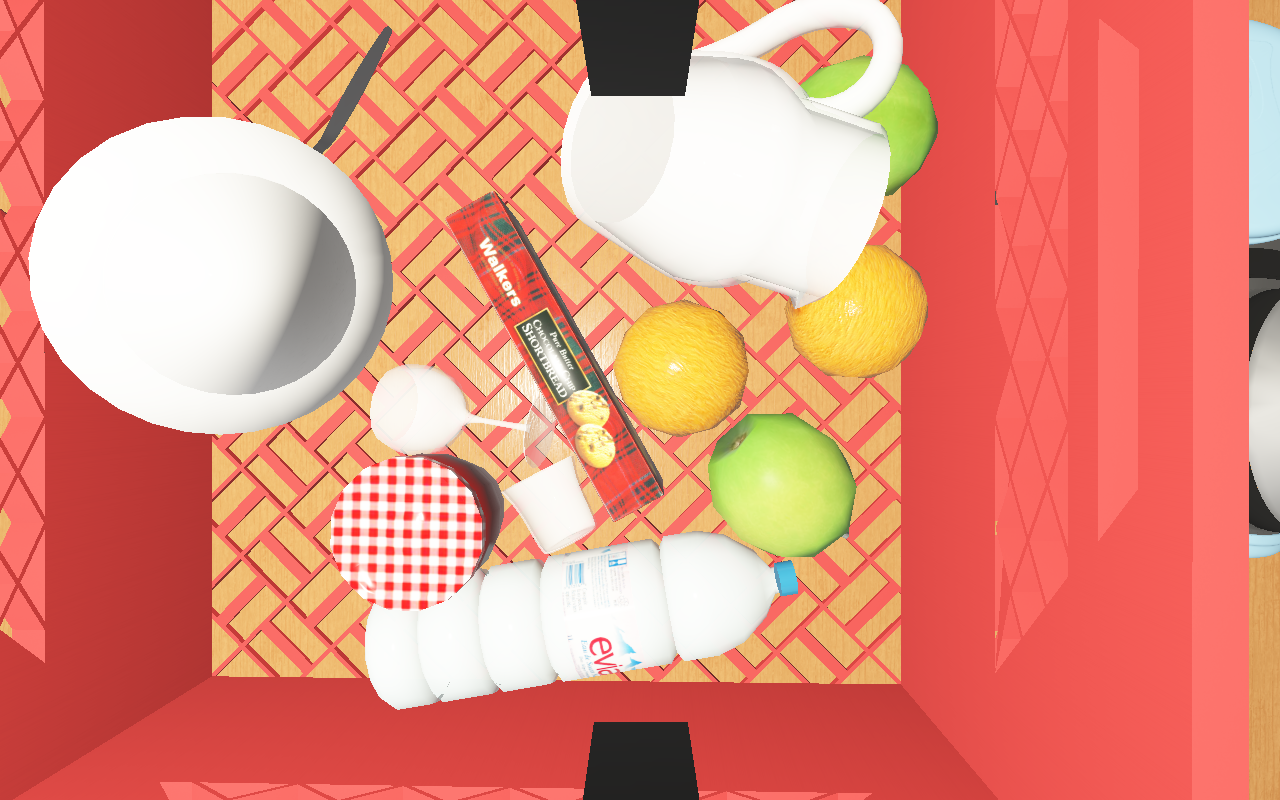
Objects in the scene:
carafe
water bottle
apple
apple
orange
spoon
plate
glass
wineglass
biscuit box